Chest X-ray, AP view. Patient: 67 years old, sex M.
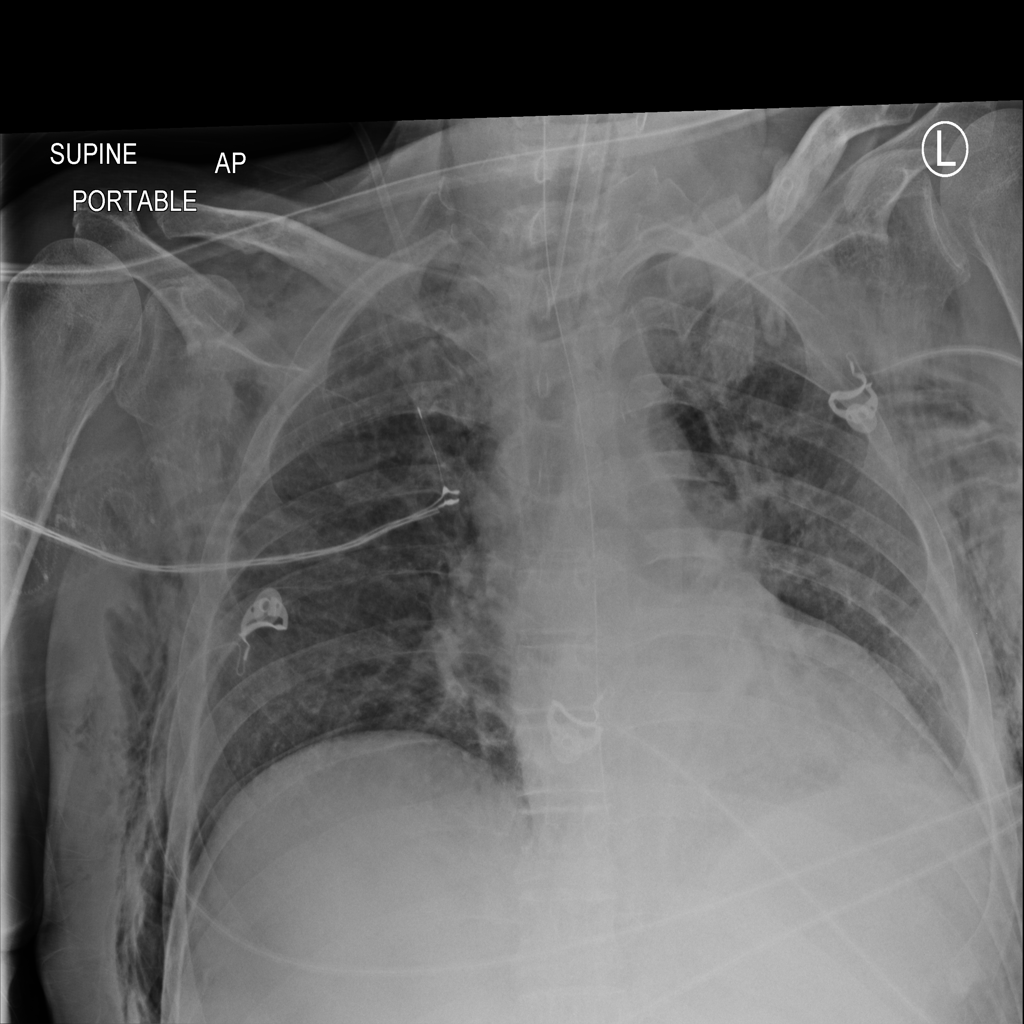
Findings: Emphysema